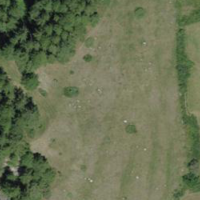
EUNIS habitat code: 24
Species observed at this site:
Euphorbia cyparissias